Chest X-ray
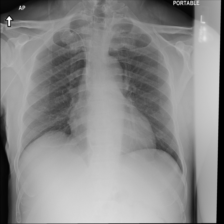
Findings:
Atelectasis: negative
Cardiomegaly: negative
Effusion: negative
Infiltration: negative
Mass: negative
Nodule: negative
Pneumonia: negative
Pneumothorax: negative
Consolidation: negative
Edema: negative
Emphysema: negative
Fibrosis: negative
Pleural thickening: negative
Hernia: negative